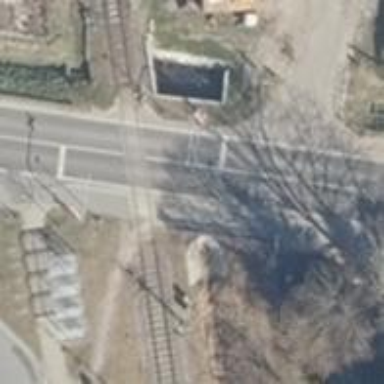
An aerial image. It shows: Level crossing along the railway.